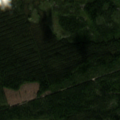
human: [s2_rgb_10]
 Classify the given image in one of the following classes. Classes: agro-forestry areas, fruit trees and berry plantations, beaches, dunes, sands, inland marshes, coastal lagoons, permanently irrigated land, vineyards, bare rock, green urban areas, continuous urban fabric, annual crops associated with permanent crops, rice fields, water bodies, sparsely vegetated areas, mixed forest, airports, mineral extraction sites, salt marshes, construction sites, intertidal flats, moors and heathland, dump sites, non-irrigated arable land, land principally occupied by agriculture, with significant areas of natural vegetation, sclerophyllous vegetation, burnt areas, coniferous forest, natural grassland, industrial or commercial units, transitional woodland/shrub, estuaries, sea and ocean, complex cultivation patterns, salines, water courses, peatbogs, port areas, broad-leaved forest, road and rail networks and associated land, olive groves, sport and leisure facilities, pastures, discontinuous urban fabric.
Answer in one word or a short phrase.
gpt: coniferous forest, transitional woodland/shrub